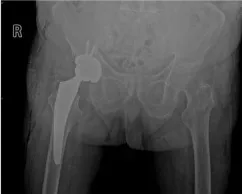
(A) Bedside hip radiograph (anteroposterior view) obtained the day following surgery showing anteversion and abduction angles within the normal range based on the Lewinnek and Callanan safe zones.
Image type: radiology (x_ray)